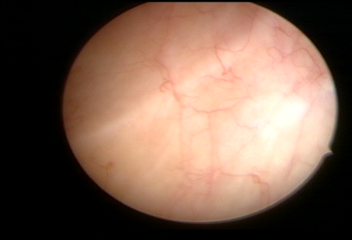
Modality: WLC
Class: Normal mucosa
Bladder cancer association: No